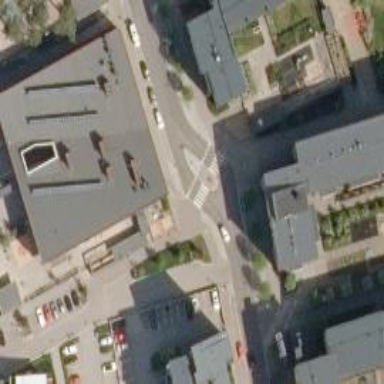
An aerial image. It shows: Marked zebra crossing on the road.